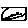
Label: line